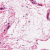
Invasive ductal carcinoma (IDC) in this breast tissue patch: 0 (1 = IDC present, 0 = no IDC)